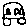
Label: car